Field crop: maize
Growth stage: 2
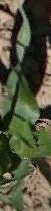
Species: maize